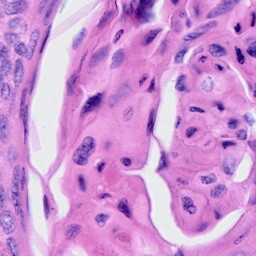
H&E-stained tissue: Cervix